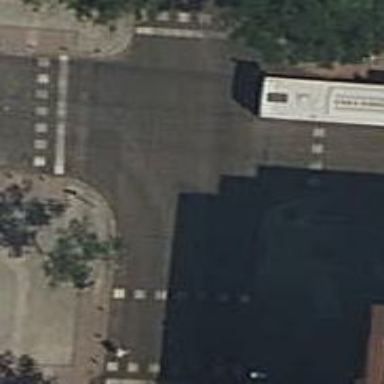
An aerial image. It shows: Road with traffic signals.